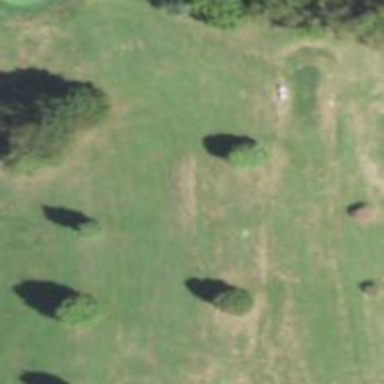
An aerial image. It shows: Golf hole.